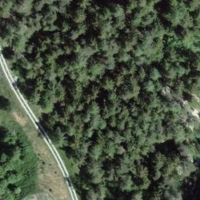
EUNIS habitat code: 43
Species observed at this site:
Carduus defloratus
Pseudochorthippus parallelus
Melanargia galathea
Stauroderus scalaris
Thymelicus sylvestris
Euthystira brachyptera